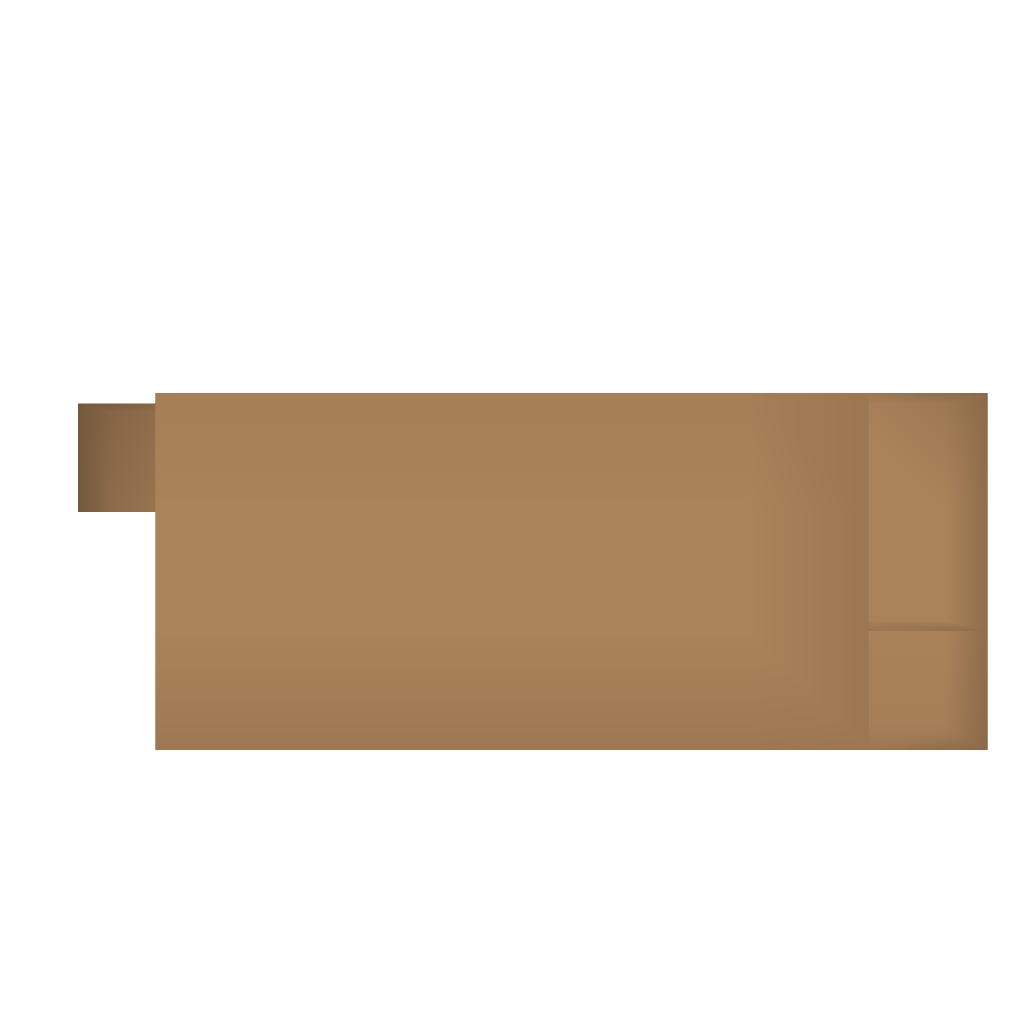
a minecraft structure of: Updated "Updated XP Shop" bad low quality